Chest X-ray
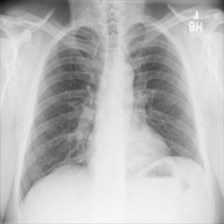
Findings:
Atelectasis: negative
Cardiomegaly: negative
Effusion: negative
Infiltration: negative
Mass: negative
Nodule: negative
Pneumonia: negative
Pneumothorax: negative
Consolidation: negative
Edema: negative
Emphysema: negative
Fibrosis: negative
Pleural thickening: negative
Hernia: negative